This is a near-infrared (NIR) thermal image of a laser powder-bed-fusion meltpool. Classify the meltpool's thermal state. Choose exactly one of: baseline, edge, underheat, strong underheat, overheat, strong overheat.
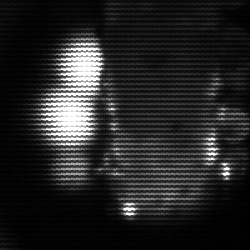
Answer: strong underheat